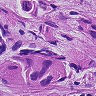
Metastatic tissue present: yes